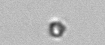
Label: nanoplankton_mix